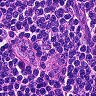
Metastatic tissue present: no